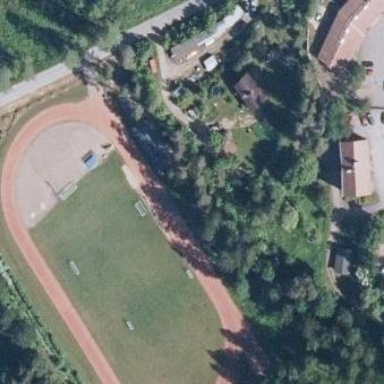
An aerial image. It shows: Athletics pitch for leisure land sports.